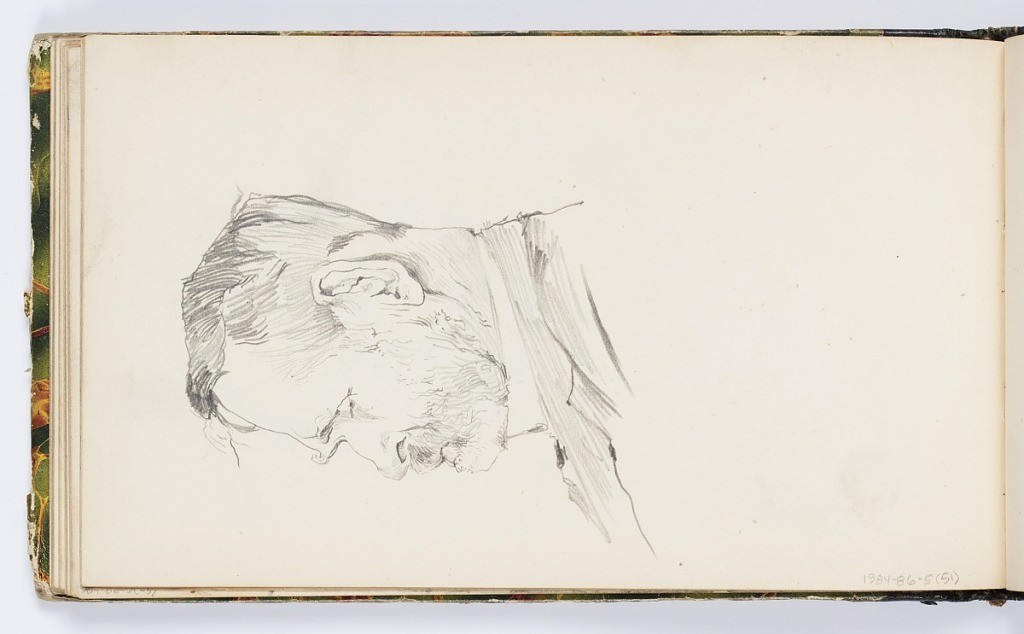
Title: Sketchbook Page: Man's Head in Profile
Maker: Kenyon Cox, American, 1856–1919
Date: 1875
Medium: Graphite on paper
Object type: Sketchbook folio
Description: Sketch of the head of a bearded man, seen in left profile.